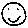
Label: smiley face